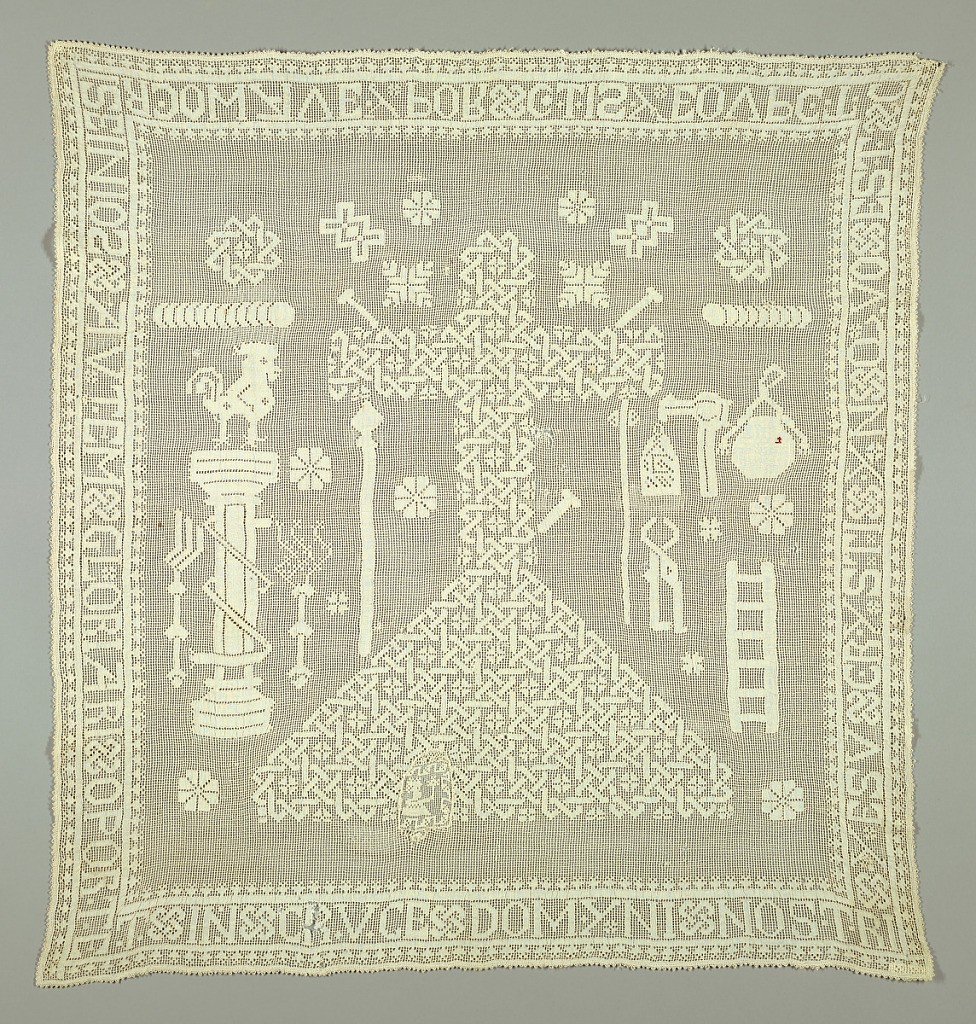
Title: Ecclesiastical cover
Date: late 16th–early 17th century
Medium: linen, silk Technique: withdrawn element work
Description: Foundation: line, plain weave Withdrawn element work with overcasting Cross stitch using silk Note patch of knotted net with pattern darning???